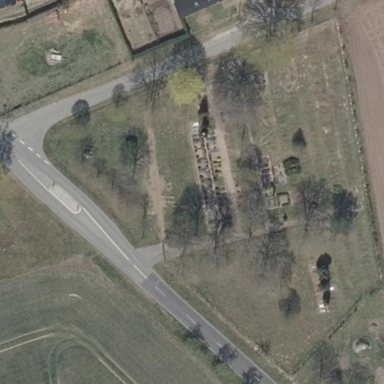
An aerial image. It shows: Cemetery.